Field crop: maize
Growth stage: 2
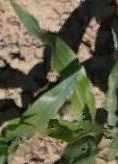
Species: maize